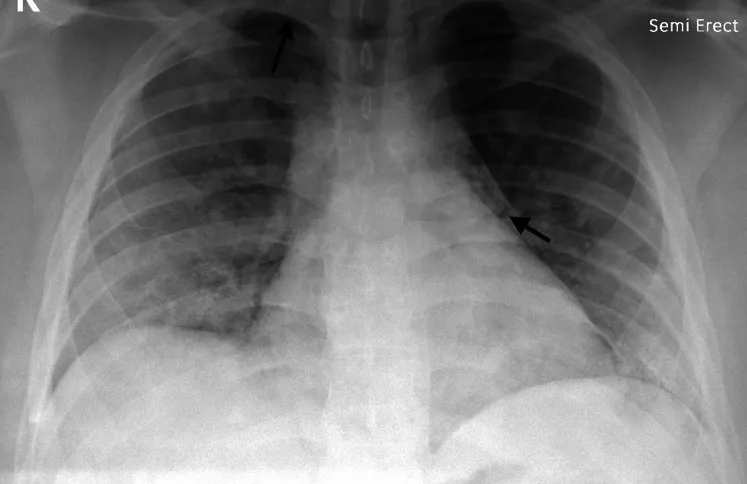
Case 5 chest X-ray. Arrows indicating pneumothorax on the right side of the chest and pneumomediastinum on the left side of the chest.
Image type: radiology (x_ray)